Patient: sex F, age 64
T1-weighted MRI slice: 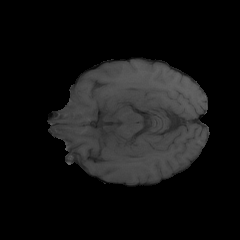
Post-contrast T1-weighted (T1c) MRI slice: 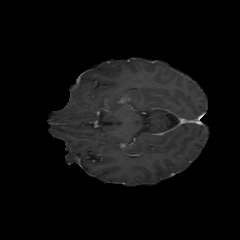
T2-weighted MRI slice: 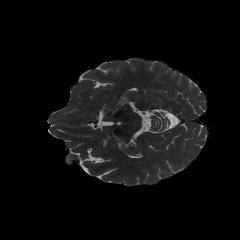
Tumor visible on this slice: no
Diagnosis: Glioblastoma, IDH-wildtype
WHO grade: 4